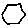
Label: hexagon